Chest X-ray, PA view. Patient: 51 years old, sex M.
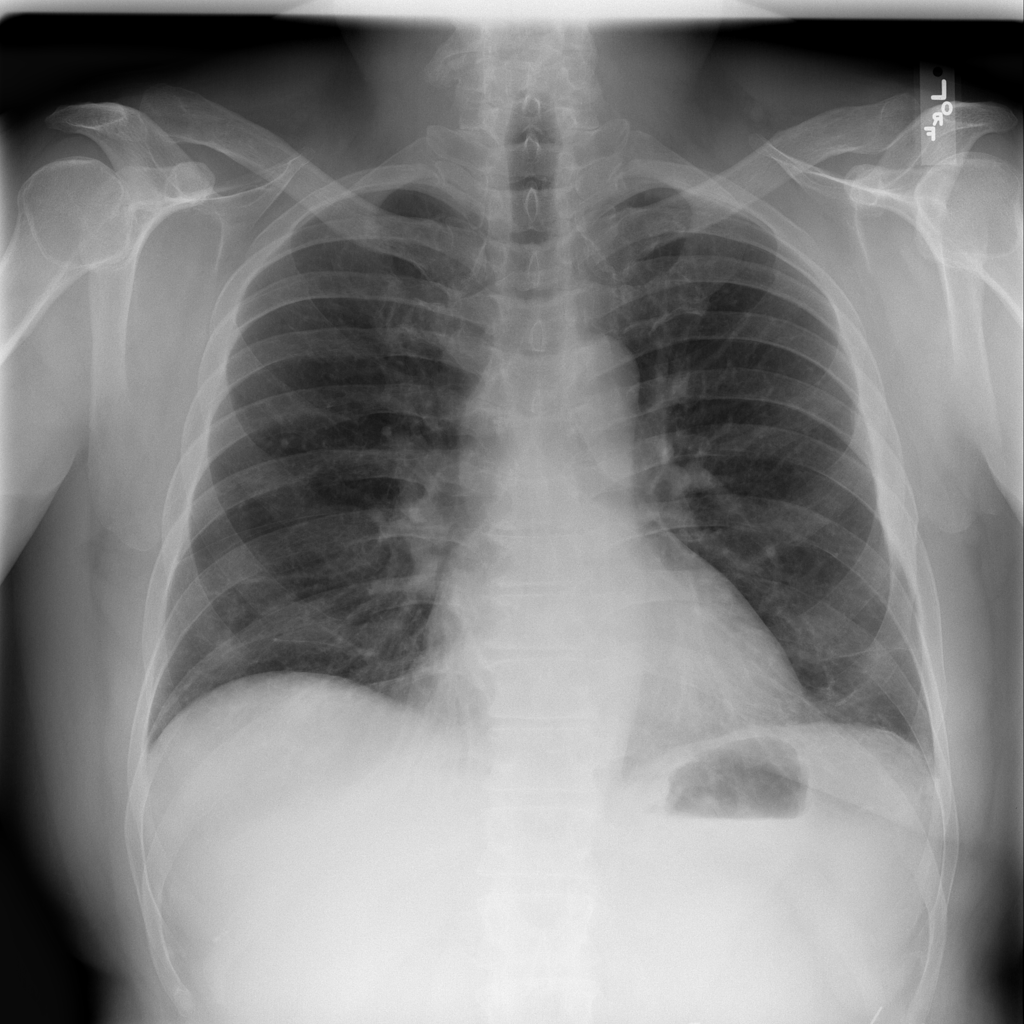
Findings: Pneumothorax